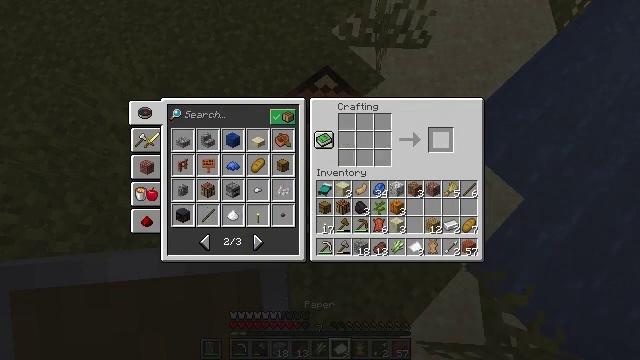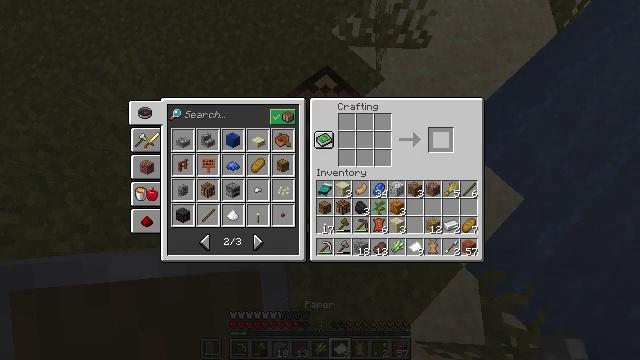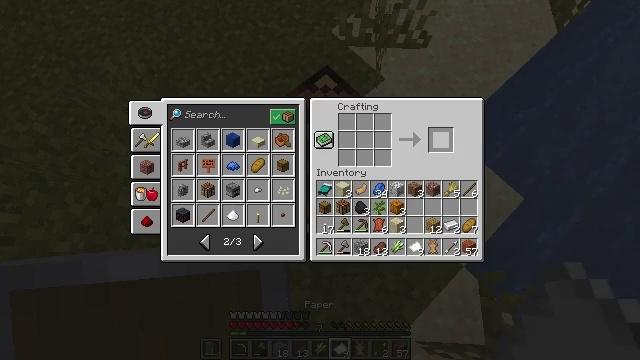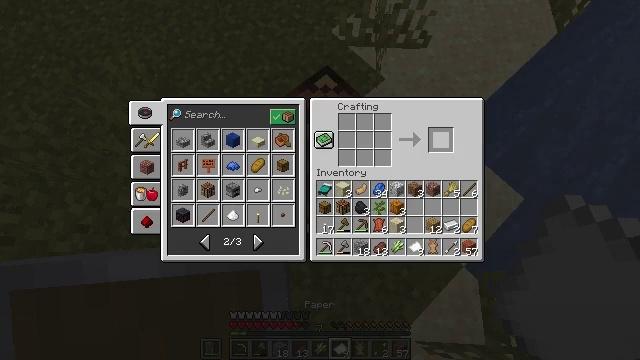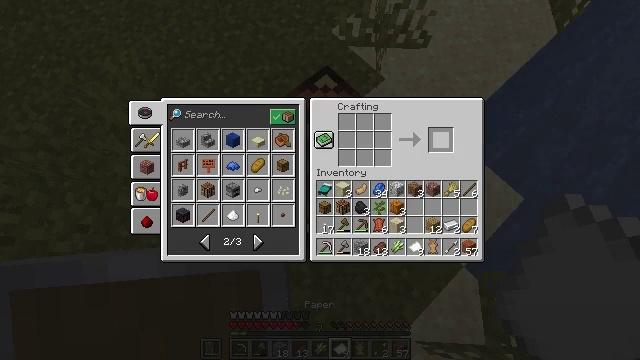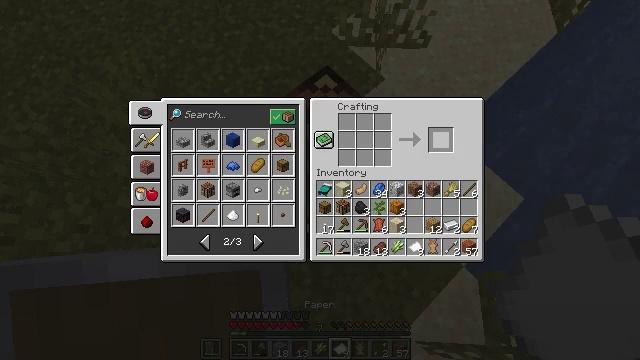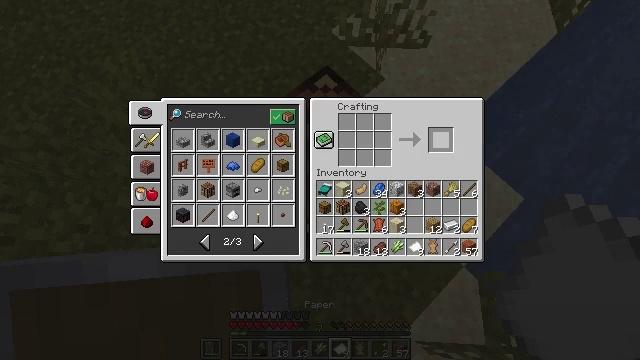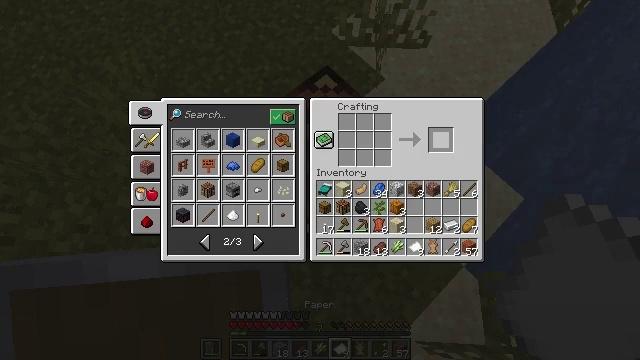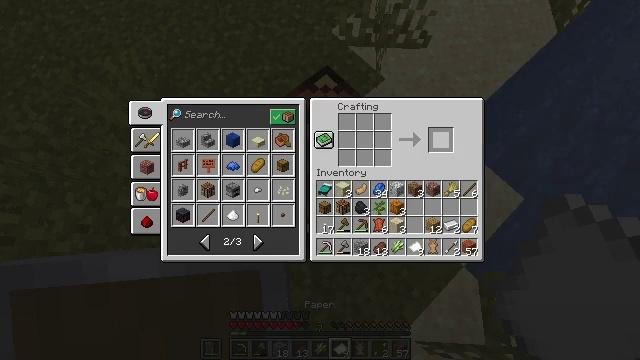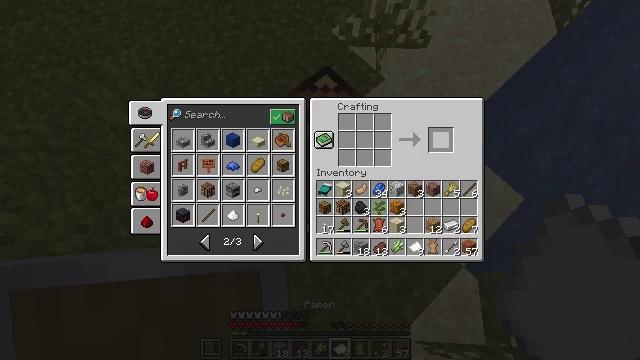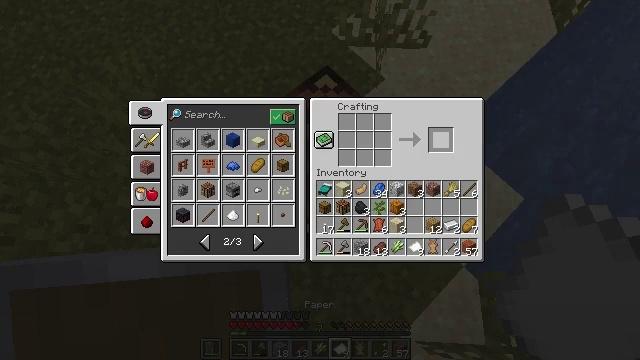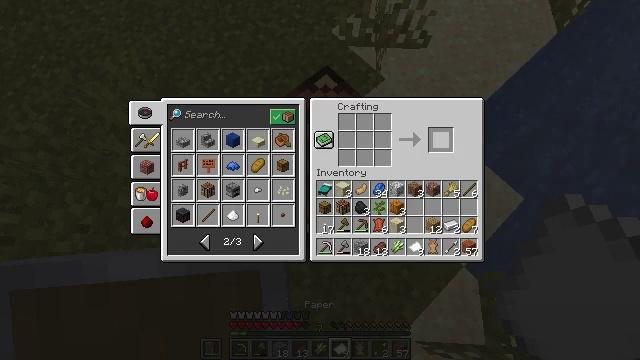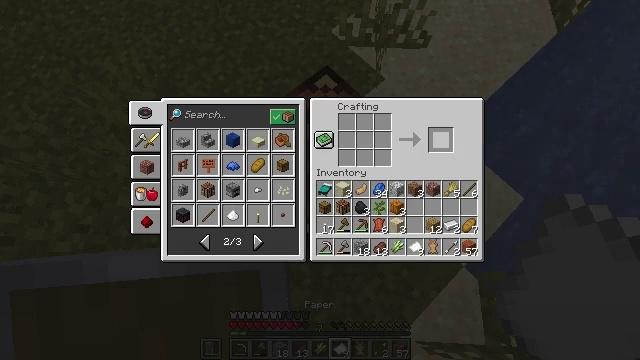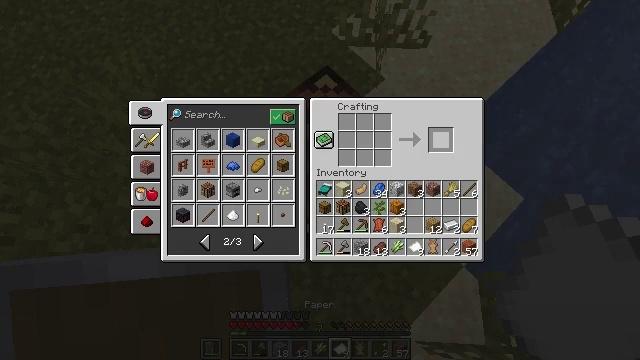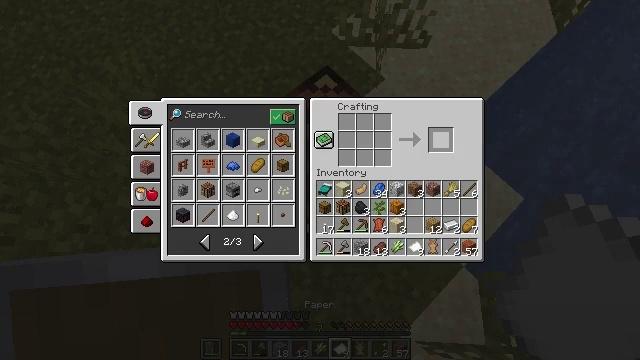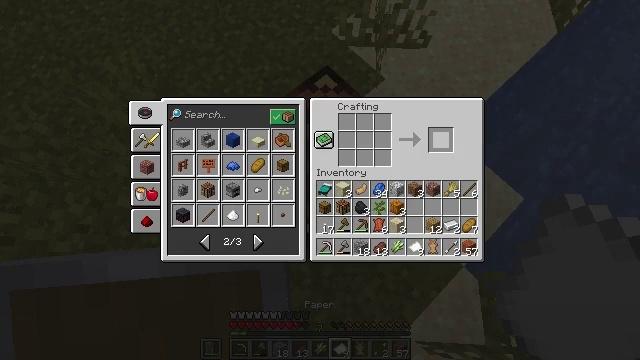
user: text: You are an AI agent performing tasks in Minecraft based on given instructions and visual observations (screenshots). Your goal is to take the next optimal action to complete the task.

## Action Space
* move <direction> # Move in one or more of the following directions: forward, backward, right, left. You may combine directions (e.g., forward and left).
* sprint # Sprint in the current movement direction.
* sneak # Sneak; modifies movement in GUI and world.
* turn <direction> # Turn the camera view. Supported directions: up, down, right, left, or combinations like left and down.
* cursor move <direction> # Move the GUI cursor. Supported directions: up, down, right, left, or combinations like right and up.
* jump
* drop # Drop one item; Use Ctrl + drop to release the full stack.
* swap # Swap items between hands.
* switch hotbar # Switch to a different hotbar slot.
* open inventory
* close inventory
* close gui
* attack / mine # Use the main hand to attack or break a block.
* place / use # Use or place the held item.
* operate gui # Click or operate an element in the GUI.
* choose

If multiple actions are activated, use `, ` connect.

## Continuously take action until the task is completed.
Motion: motion action
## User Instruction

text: Open the crafting table and craft a acacia boat with acacia planks.
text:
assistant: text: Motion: sneak, open gui
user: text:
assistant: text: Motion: no_op
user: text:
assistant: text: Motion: no_op
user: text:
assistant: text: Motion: no_op
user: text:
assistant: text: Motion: no_op
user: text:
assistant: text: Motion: no_op
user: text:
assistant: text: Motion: no_op
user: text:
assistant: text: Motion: no_op
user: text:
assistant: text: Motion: no_op
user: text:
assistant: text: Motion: no_op
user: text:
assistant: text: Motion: no_op
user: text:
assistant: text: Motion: no_op
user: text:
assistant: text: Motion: no_op
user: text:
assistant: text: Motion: no_op
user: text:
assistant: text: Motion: no_op
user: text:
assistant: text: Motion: no_op
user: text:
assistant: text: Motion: no_op
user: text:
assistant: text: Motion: no_op
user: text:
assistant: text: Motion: no_op
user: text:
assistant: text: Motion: no_op
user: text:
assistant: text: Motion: cursor move left
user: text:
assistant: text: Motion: cursor move left
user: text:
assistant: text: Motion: no_op
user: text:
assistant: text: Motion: no_op
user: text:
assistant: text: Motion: no_op
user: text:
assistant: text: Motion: no_op
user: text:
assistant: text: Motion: no_op
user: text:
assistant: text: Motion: no_op
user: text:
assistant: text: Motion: no_op
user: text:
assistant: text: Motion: no_op